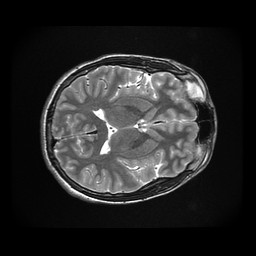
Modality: T2w
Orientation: axial
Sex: male
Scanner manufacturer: ge
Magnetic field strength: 3 T
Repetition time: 5 s
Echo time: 0.1019 s